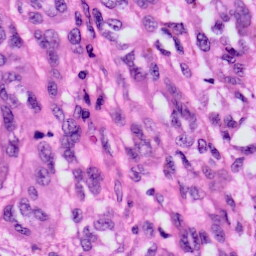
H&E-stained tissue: Skin